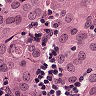
Metastatic tissue present: yes